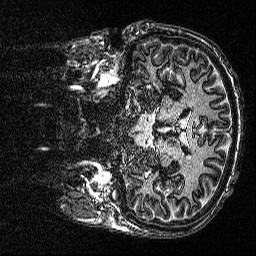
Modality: MP2RAGE
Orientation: coronal
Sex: male
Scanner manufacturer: siemens
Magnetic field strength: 3 T
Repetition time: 5 s
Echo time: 0.00292 s